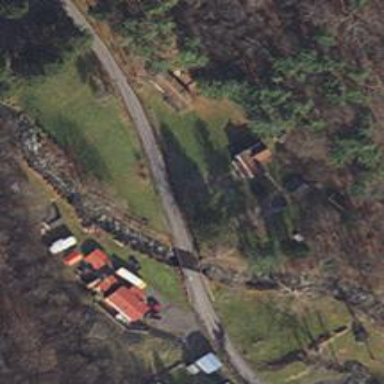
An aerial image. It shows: Unclassified road with bridge.